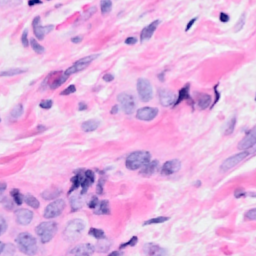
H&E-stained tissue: Breast